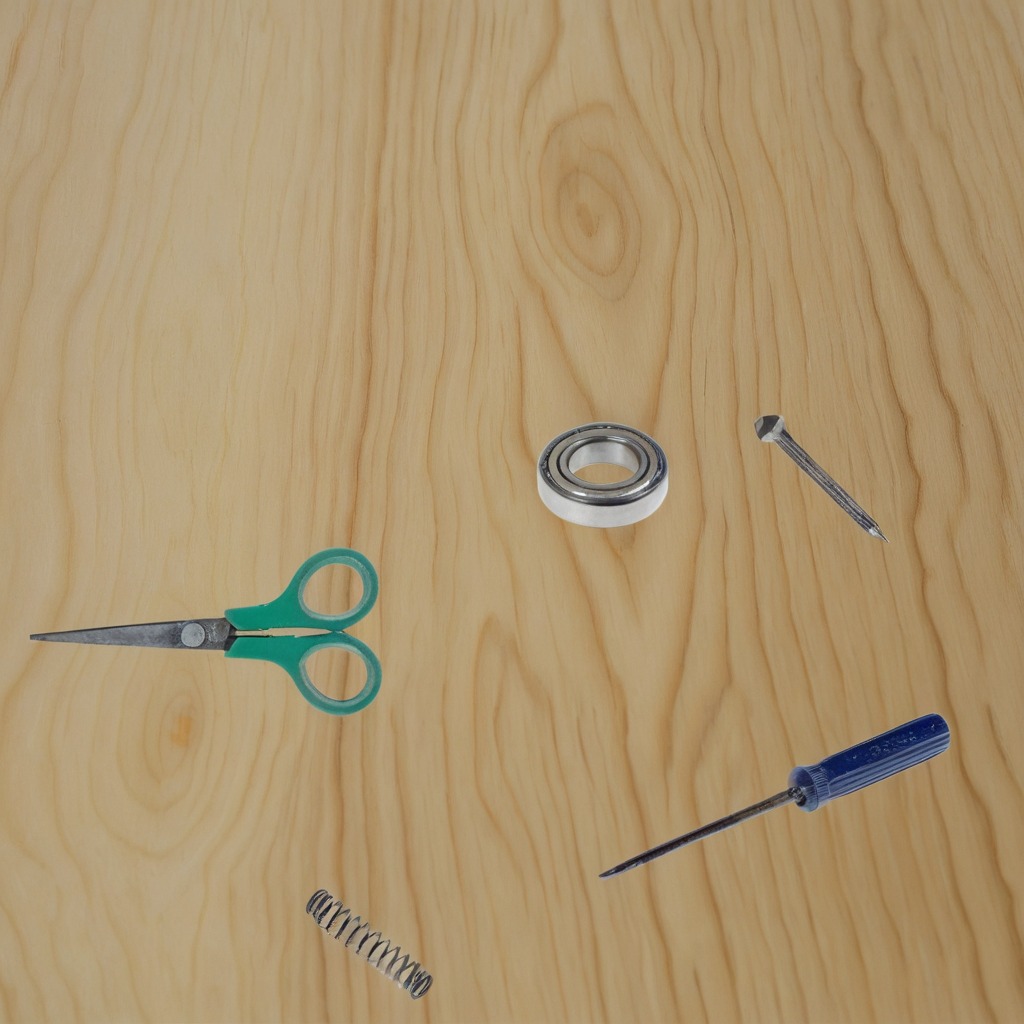
A metal ball bearing, an iron nail, a coiled metal spring, a screwdriver, and a pair of scissors are lying on the plywood surface.